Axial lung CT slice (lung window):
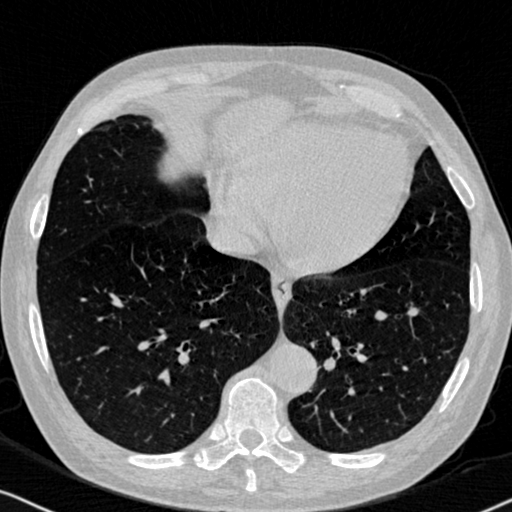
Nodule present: no